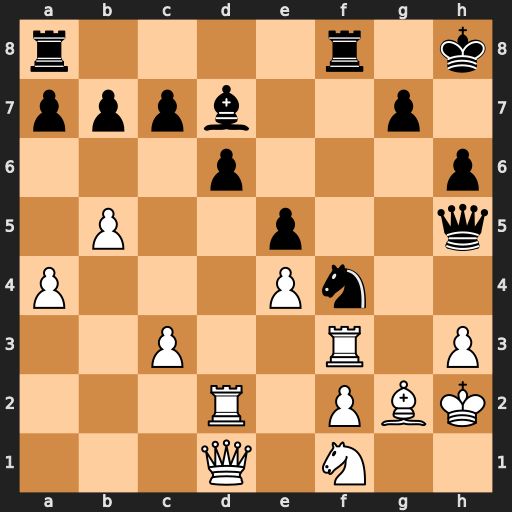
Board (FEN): r4r1k/pppb2p1/3p3p/1P2p2q/P3Pn2/2P2R1P/3R1PBK/3Q1N2
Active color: w
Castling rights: -
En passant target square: -
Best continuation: Rxf4 Qxd1 Rxf8+ Rxf8 Rxd1